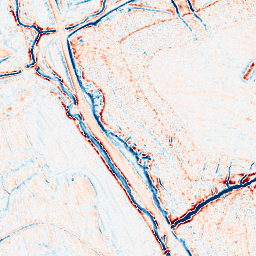
Category: edge_preserving
Decomposition family: bilateral
Decomposition parameters: d: 9
sigma_color: 150
sigma_space: 150
Upsampling method: bicubic
Upsampling parameters: scale: 8
Upsampling scale: 8